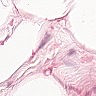
Metastatic tissue present: no